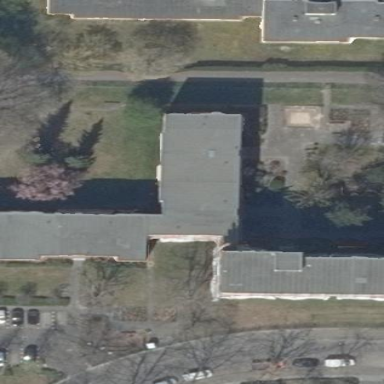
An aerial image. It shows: Building with apartments and flat roof.